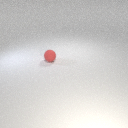
small red rubber sphere